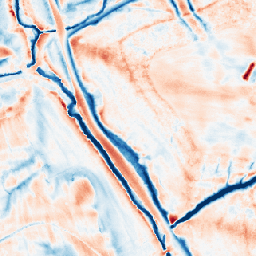
Category: edge_preserving
Decomposition family: guided
Decomposition parameters: radius: 8
eps: 0.001
Upsampling method: area
Upsampling parameters: scale: 8
Upsampling scale: 8